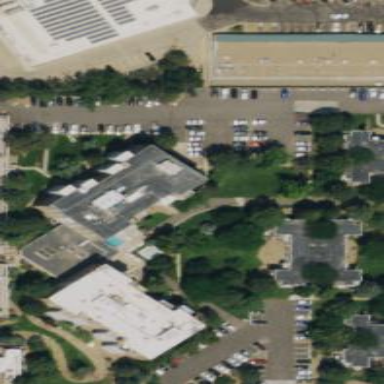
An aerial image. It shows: Building consisting of apartments.